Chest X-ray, PA view. Patient: 58 years old, sex F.
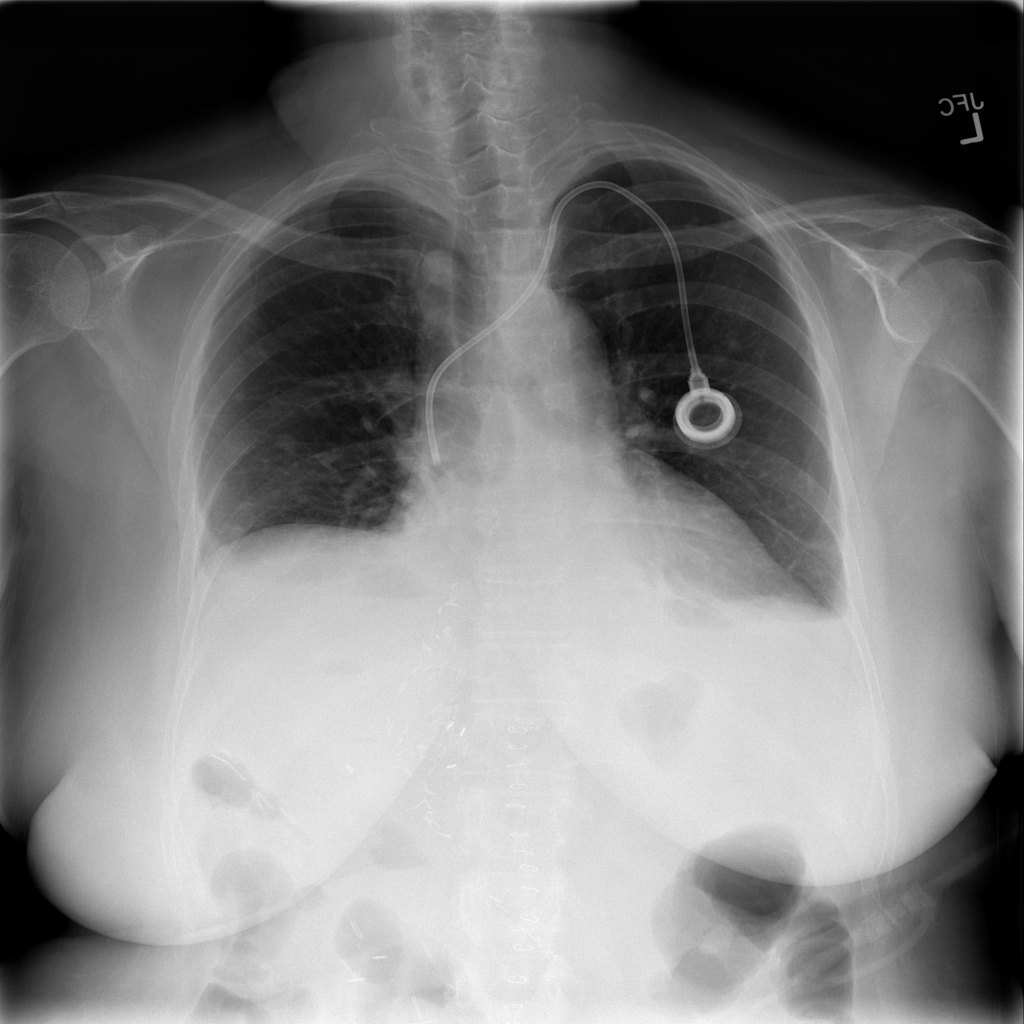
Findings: Effusion, Infiltration, Nodule, Pneumothorax